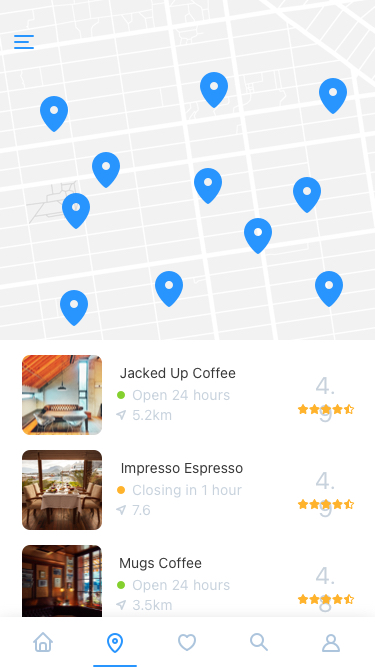
Text in this UI design:
4.9
Jacked Up Coffee
Open 24 hours
5.2km
4.9
Impresso Espresso
Closing in 1 hour
7.6
4.8
Mugs Coffee
Open 24 hours
3.5km